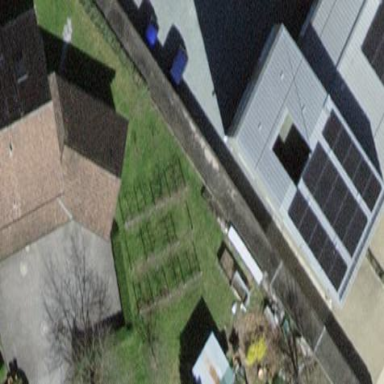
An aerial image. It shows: View of roof of building.